Brain MRI, t2w sequence, axial 2D slice.
Patient: age 50, sex M, weight 95 kg, height 1.95 m
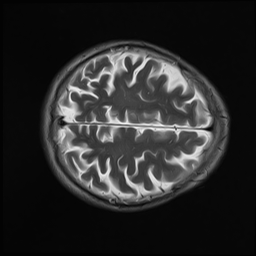